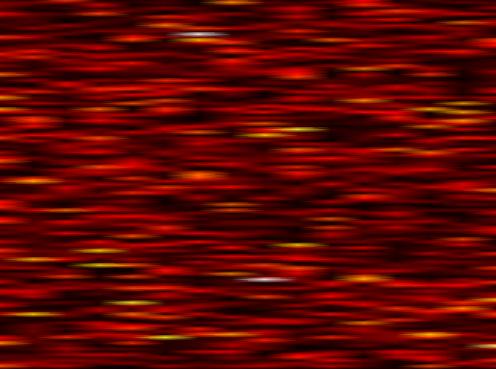
Label: WOLA